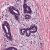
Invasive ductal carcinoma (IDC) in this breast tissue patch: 0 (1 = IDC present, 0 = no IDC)